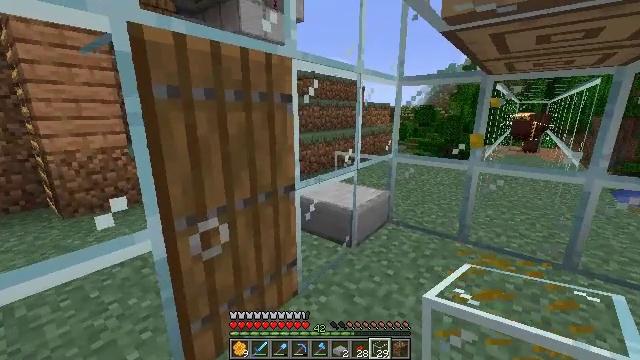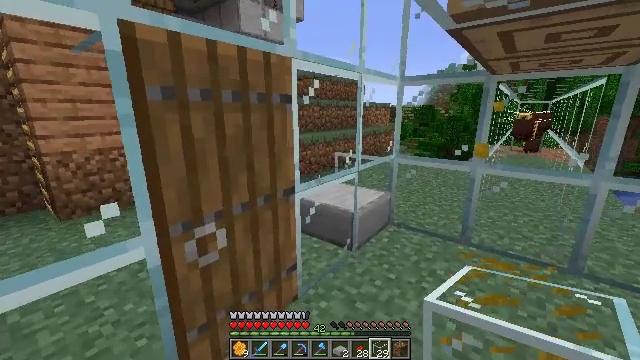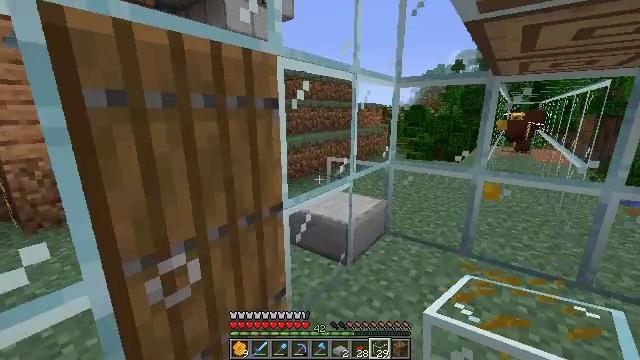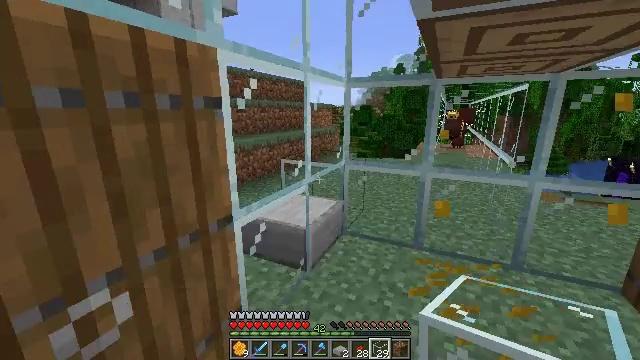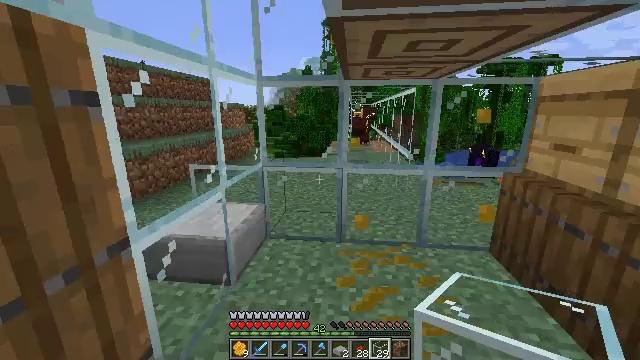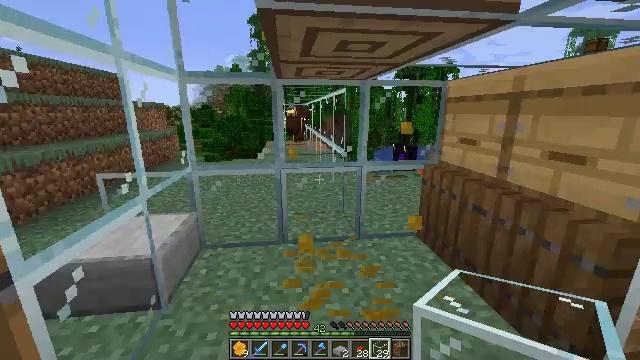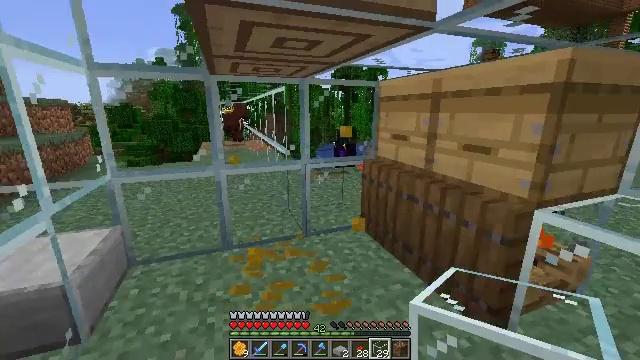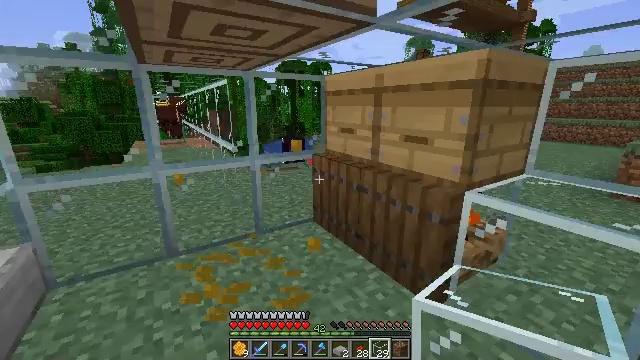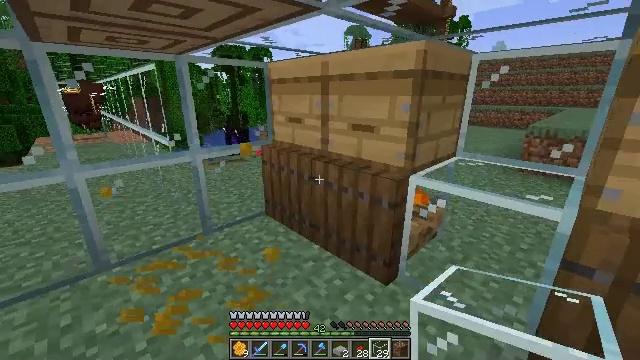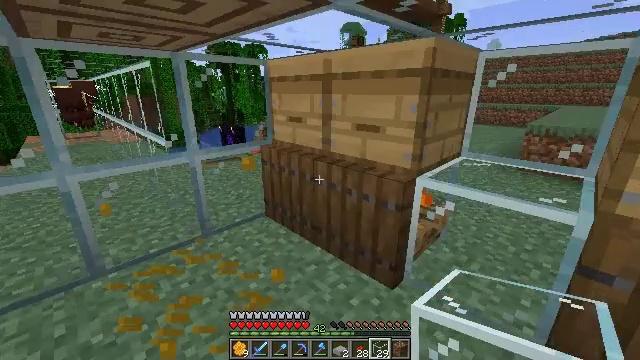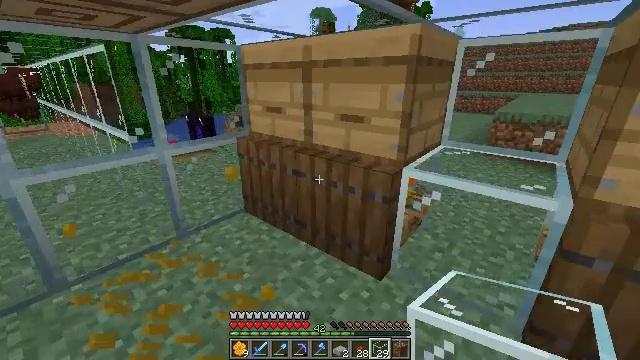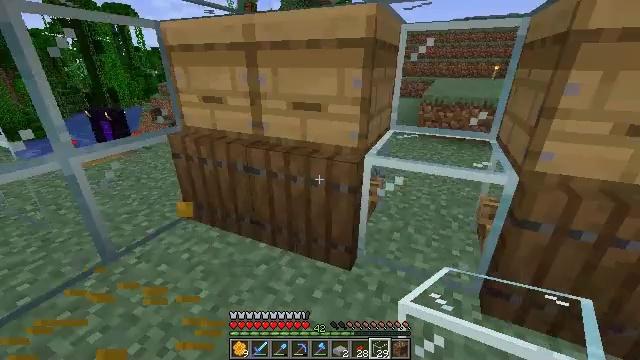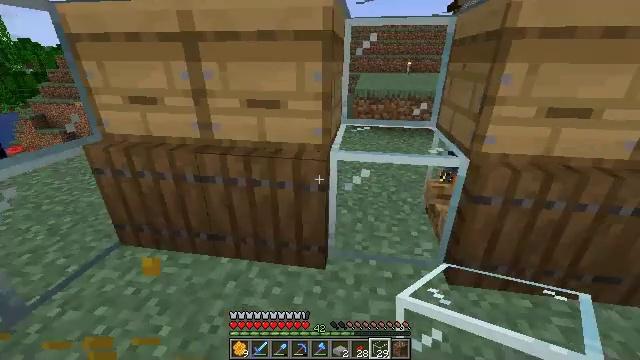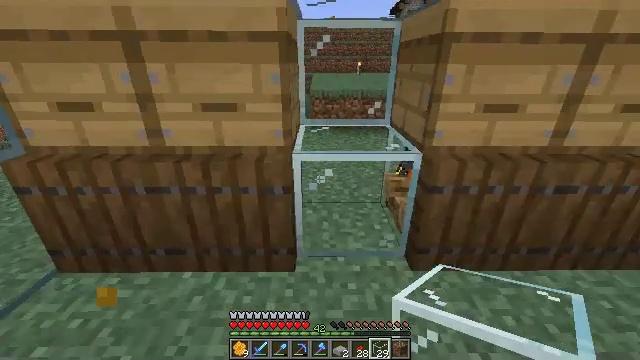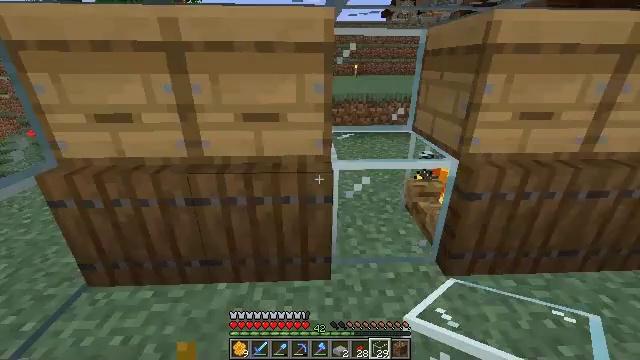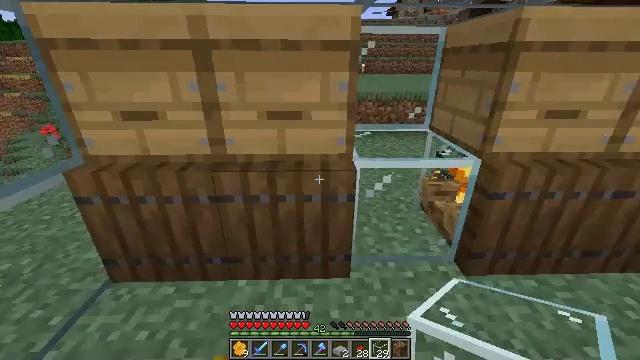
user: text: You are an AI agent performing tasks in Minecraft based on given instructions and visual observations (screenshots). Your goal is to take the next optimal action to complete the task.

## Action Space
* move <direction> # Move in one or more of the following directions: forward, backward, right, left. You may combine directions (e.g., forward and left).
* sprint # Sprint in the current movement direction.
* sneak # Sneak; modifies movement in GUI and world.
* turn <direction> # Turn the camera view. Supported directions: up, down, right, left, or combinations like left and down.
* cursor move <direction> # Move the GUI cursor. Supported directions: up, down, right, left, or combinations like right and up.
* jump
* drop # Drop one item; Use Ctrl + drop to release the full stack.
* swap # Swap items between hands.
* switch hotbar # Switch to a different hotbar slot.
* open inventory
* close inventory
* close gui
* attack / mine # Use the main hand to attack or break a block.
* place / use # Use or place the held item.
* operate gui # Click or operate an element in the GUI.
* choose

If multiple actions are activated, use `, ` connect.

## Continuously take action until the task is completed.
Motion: motion action
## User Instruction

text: Combine materials to craft a campfire.
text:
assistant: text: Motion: move forward
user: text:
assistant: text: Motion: move forward, turn right
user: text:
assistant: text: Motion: turn right
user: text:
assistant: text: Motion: turn right
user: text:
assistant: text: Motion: turn right
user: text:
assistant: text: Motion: turn right
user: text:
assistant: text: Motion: turn right and down
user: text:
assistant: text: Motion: move forward and move left, turn right and down
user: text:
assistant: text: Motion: move forward and move left
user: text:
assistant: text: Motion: move forward and move left, turn right and down
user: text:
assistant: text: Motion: move forward and move left, turn right and down
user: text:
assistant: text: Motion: move left, turn right
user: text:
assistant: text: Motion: move left, turn right
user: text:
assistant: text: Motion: move left, turn right
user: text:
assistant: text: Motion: no_op
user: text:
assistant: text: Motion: no_op
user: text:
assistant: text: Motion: no_op
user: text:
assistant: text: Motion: no_op
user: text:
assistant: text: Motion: no_op
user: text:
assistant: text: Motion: no_op
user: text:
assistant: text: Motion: turn left
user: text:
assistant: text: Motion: turn up
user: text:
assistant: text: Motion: open inventory
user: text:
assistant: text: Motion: open inventory
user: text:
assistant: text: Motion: open inventory
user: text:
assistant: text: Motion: no_op
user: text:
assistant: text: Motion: no_op
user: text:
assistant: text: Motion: cursor move right
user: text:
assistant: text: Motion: cursor move right
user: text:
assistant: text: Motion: cursor move right